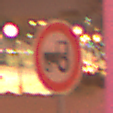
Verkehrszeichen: VerbotKraftfahrzeugeZuegeNichtSchneller25
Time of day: Night
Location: Outdoor (Urban)
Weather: Overcast
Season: Winter
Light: Artificial